Interaction volume radius: 10 \u00c5
Interaction volume height: 35 \u00c5
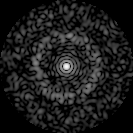
Disorder parameter: 0.8607